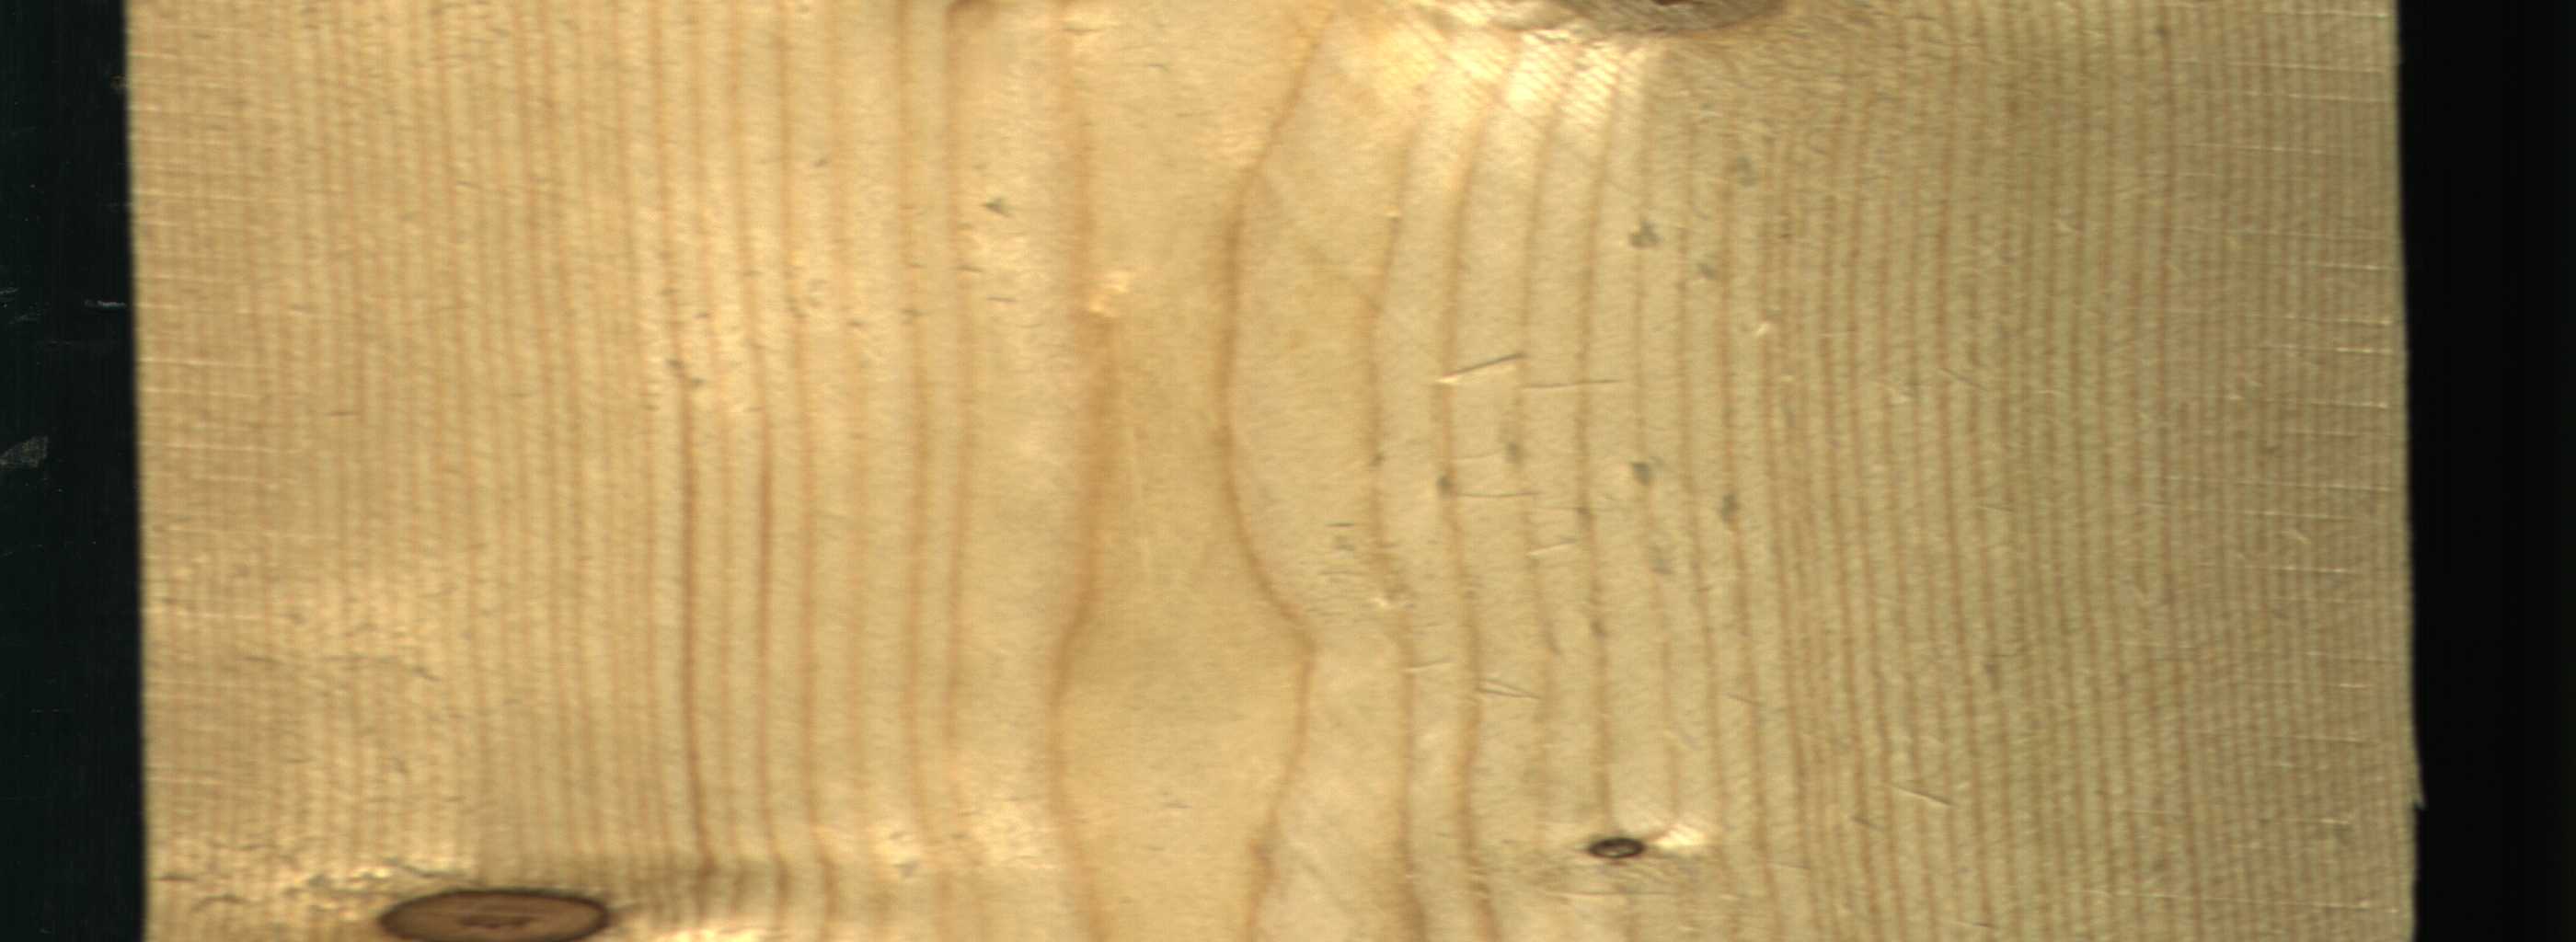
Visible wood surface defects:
Dead_Knot
Live_Knot
Live_Knot